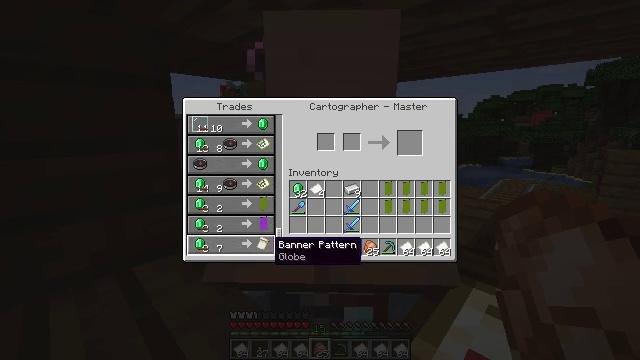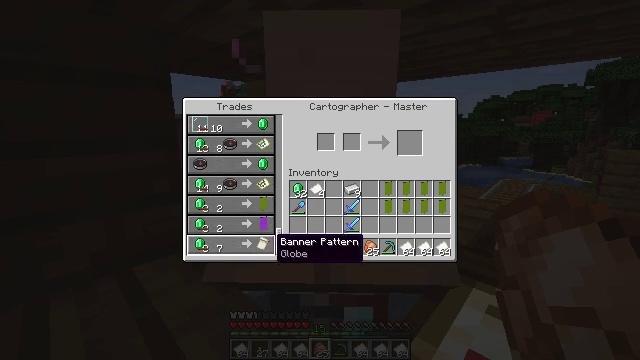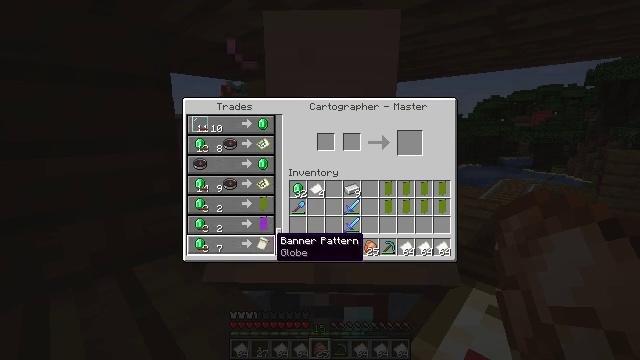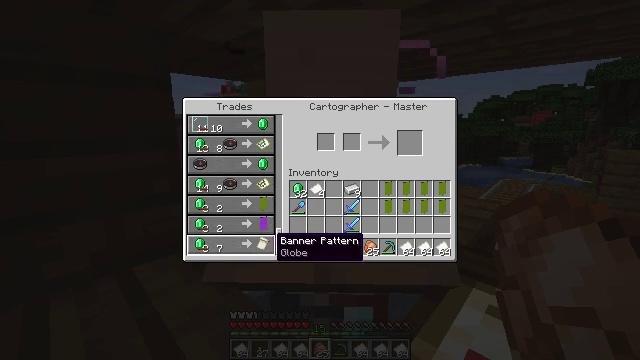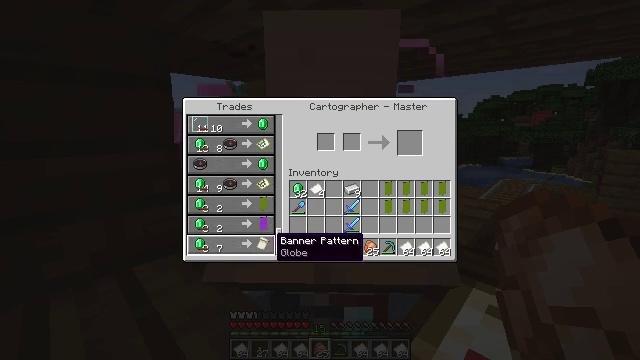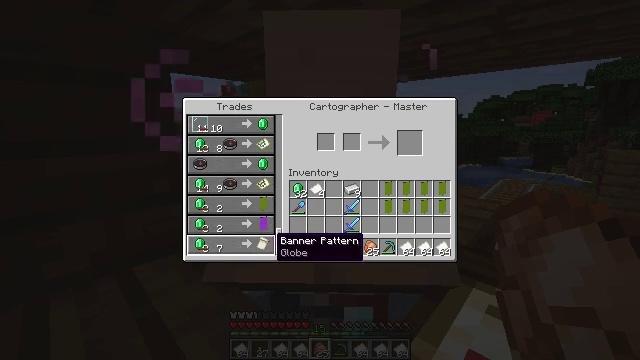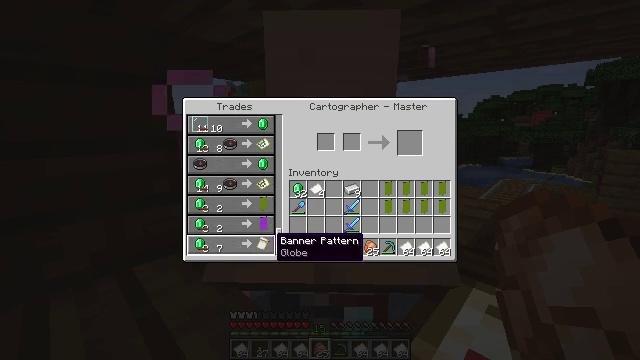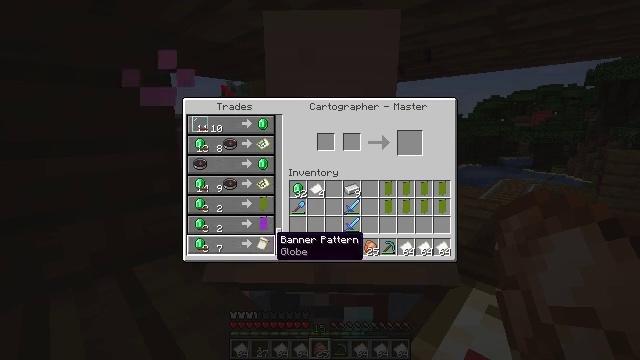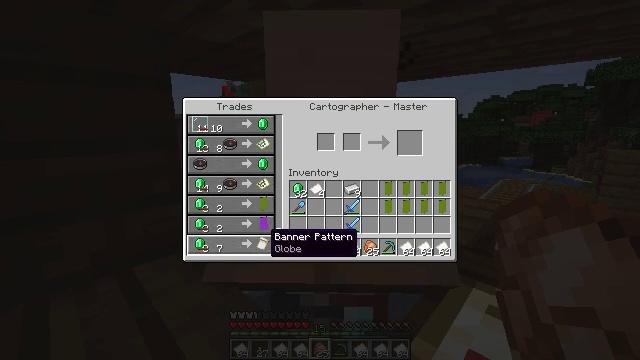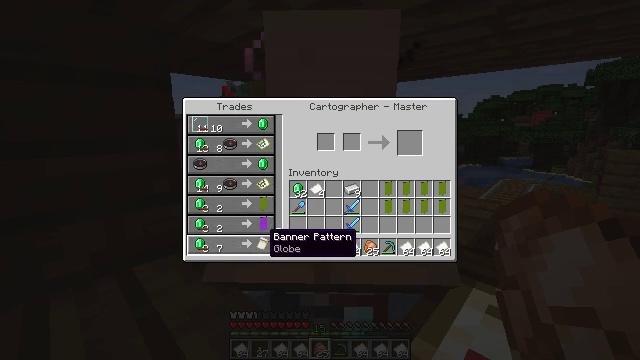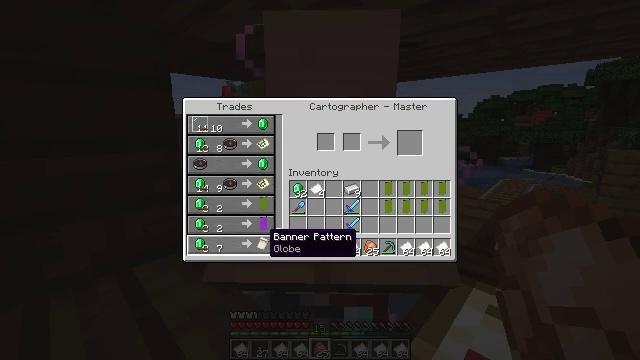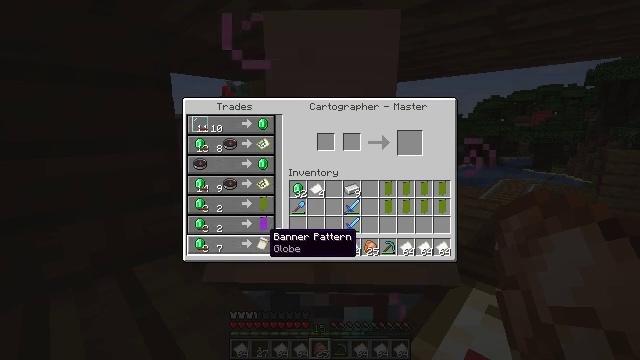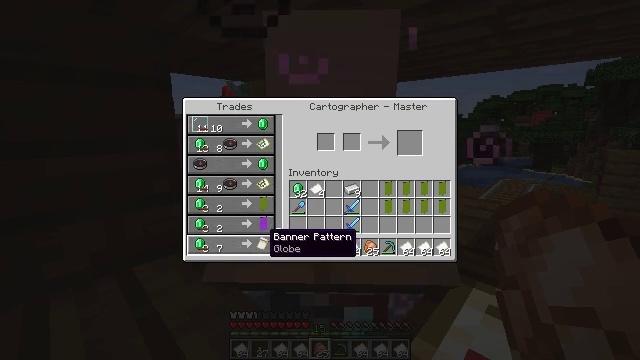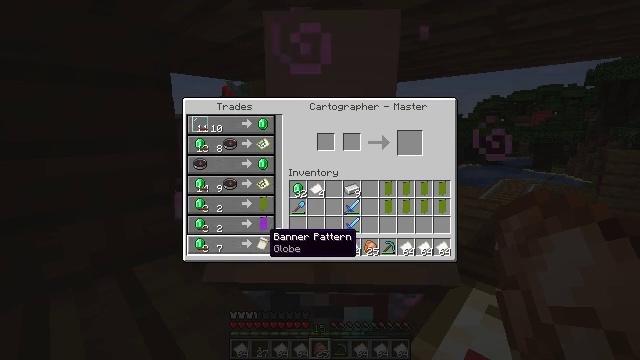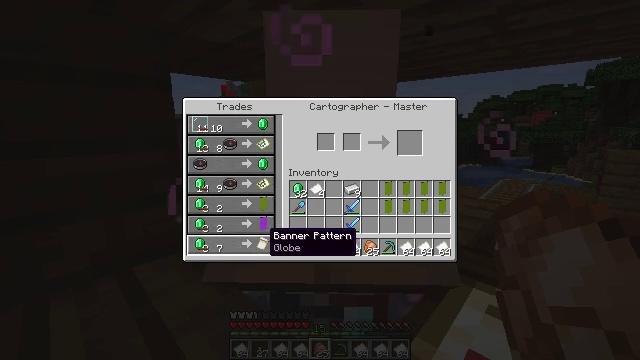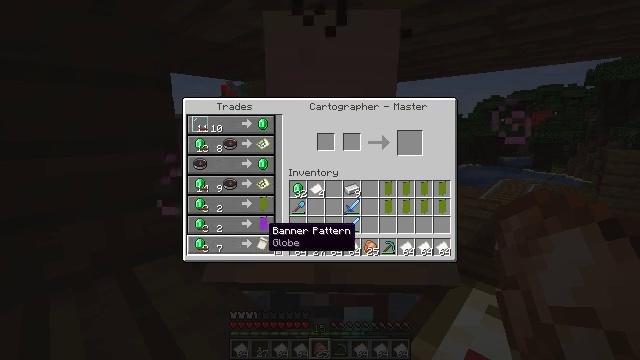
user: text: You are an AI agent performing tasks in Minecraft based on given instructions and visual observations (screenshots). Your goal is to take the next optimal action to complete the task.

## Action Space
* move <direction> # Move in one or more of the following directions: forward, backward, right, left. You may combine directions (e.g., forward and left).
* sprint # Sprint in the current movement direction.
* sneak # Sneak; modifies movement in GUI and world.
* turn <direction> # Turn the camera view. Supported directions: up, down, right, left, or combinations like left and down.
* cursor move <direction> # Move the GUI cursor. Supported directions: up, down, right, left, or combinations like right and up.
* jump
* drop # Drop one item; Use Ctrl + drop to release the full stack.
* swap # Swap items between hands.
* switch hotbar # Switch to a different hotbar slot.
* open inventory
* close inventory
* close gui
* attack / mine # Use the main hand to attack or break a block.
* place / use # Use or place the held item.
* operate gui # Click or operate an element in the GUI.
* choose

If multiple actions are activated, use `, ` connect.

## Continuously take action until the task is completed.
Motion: motion action
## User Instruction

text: Combine iron nuggets and a torch to create a lantern.
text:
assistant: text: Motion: no_op
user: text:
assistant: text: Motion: no_op
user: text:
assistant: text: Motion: no_op
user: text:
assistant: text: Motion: no_op
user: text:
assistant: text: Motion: no_op
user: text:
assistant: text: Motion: no_op
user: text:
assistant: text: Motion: no_op
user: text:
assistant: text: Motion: no_op
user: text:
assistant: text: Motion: no_op
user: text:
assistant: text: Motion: no_op
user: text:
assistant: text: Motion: no_op
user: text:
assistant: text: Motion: no_op
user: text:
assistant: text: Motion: no_op
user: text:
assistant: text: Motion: no_op
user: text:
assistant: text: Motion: no_op
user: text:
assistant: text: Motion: cursor move up
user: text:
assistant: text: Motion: cursor move up
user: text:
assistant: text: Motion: no_op
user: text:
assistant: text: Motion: no_op
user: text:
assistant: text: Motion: no_op
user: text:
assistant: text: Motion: no_op
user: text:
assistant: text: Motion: no_op
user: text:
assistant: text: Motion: no_op
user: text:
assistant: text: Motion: no_op
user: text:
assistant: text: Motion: no_op
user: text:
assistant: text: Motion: no_op
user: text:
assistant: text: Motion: no_op
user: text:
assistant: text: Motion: no_op
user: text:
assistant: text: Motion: no_op
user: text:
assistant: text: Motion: no_op